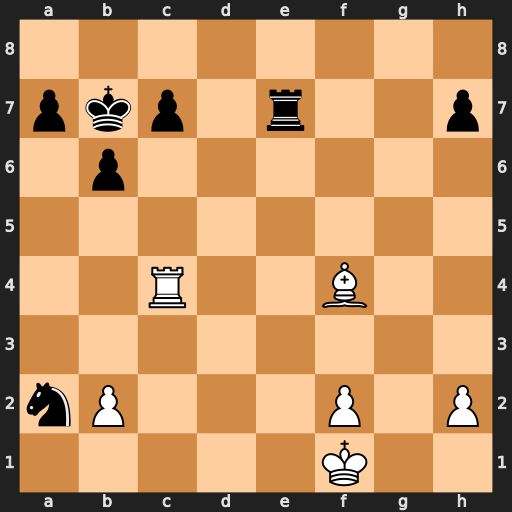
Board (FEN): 8/pkp1r2p/1p6/8/2R2B2/8/nP3P1P/5K2
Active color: w
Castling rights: -
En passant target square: -
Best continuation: Ra4 Nc3 bxc3